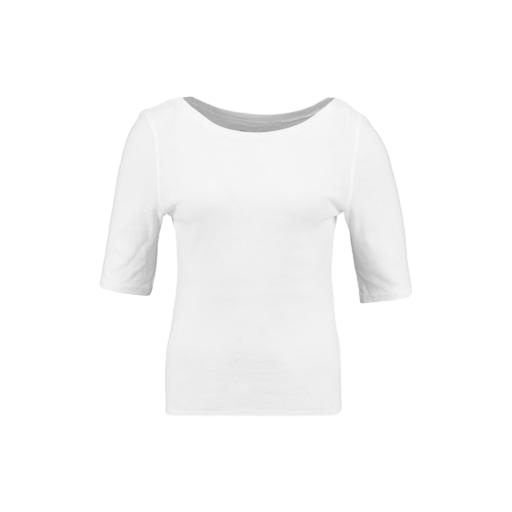
white three-quarter-sleeve scoop-neck t-shirt only macy, white petite boat-neck t-shirt only macy, white three-quarter-sleeve top only macy, white background